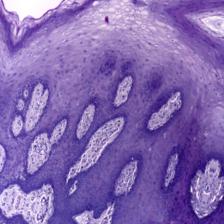
Diagnosis: Normal